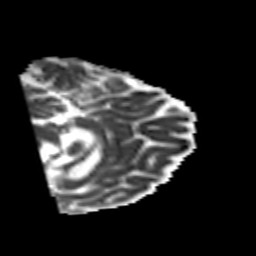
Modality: MD
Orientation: sagittal
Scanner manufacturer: siemens
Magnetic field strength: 3 T
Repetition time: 6.8 s
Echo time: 0.093 s